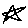
Label: star